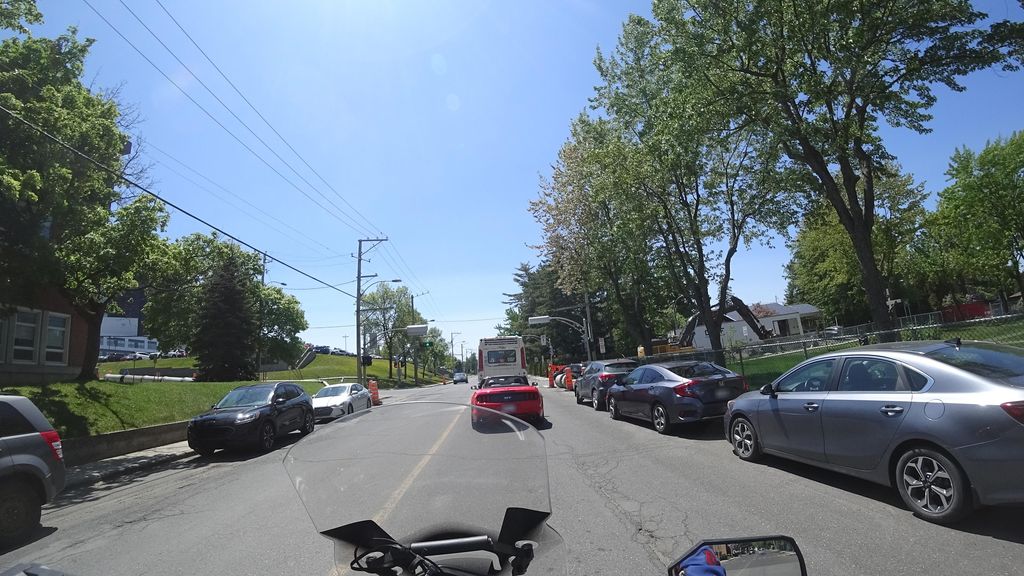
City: quebec_city